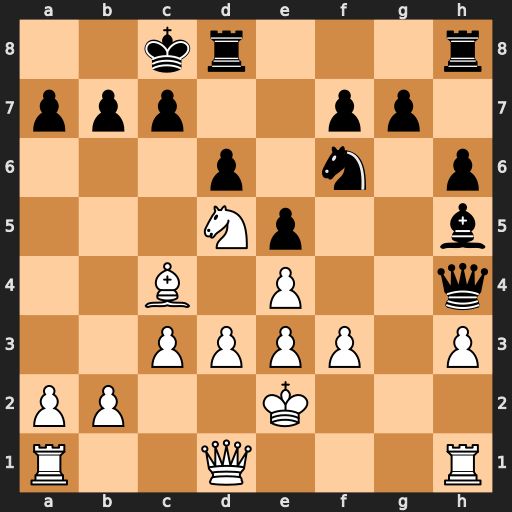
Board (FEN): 2kr3r/ppp2pp1/3p1n1p/3Np2b/2B1P2q/2PPPP1P/PP2K3/R2Q3R
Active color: w
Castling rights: -
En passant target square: -
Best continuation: Ne7+ Kb8 Nf5 Qg5 Rg1